Field crop: maize
Growth stage: 1
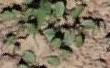
Species: convolvulus